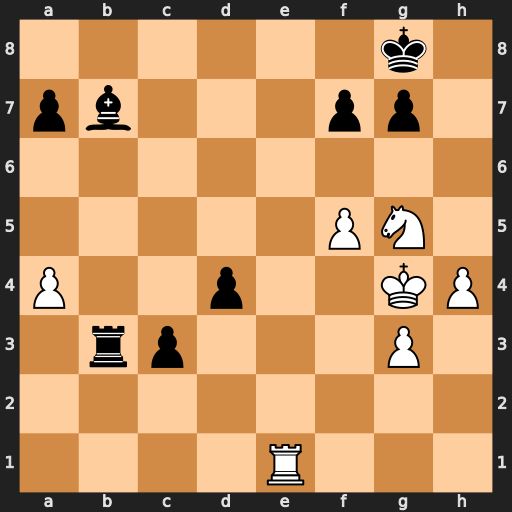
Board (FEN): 6k1/pb3pp1/8/5PN1/P2p2KP/1rp3P1/8/4R3
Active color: w
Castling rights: -
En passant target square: -
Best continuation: Re8#